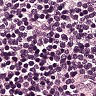
Metastatic tissue present: no